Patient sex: M
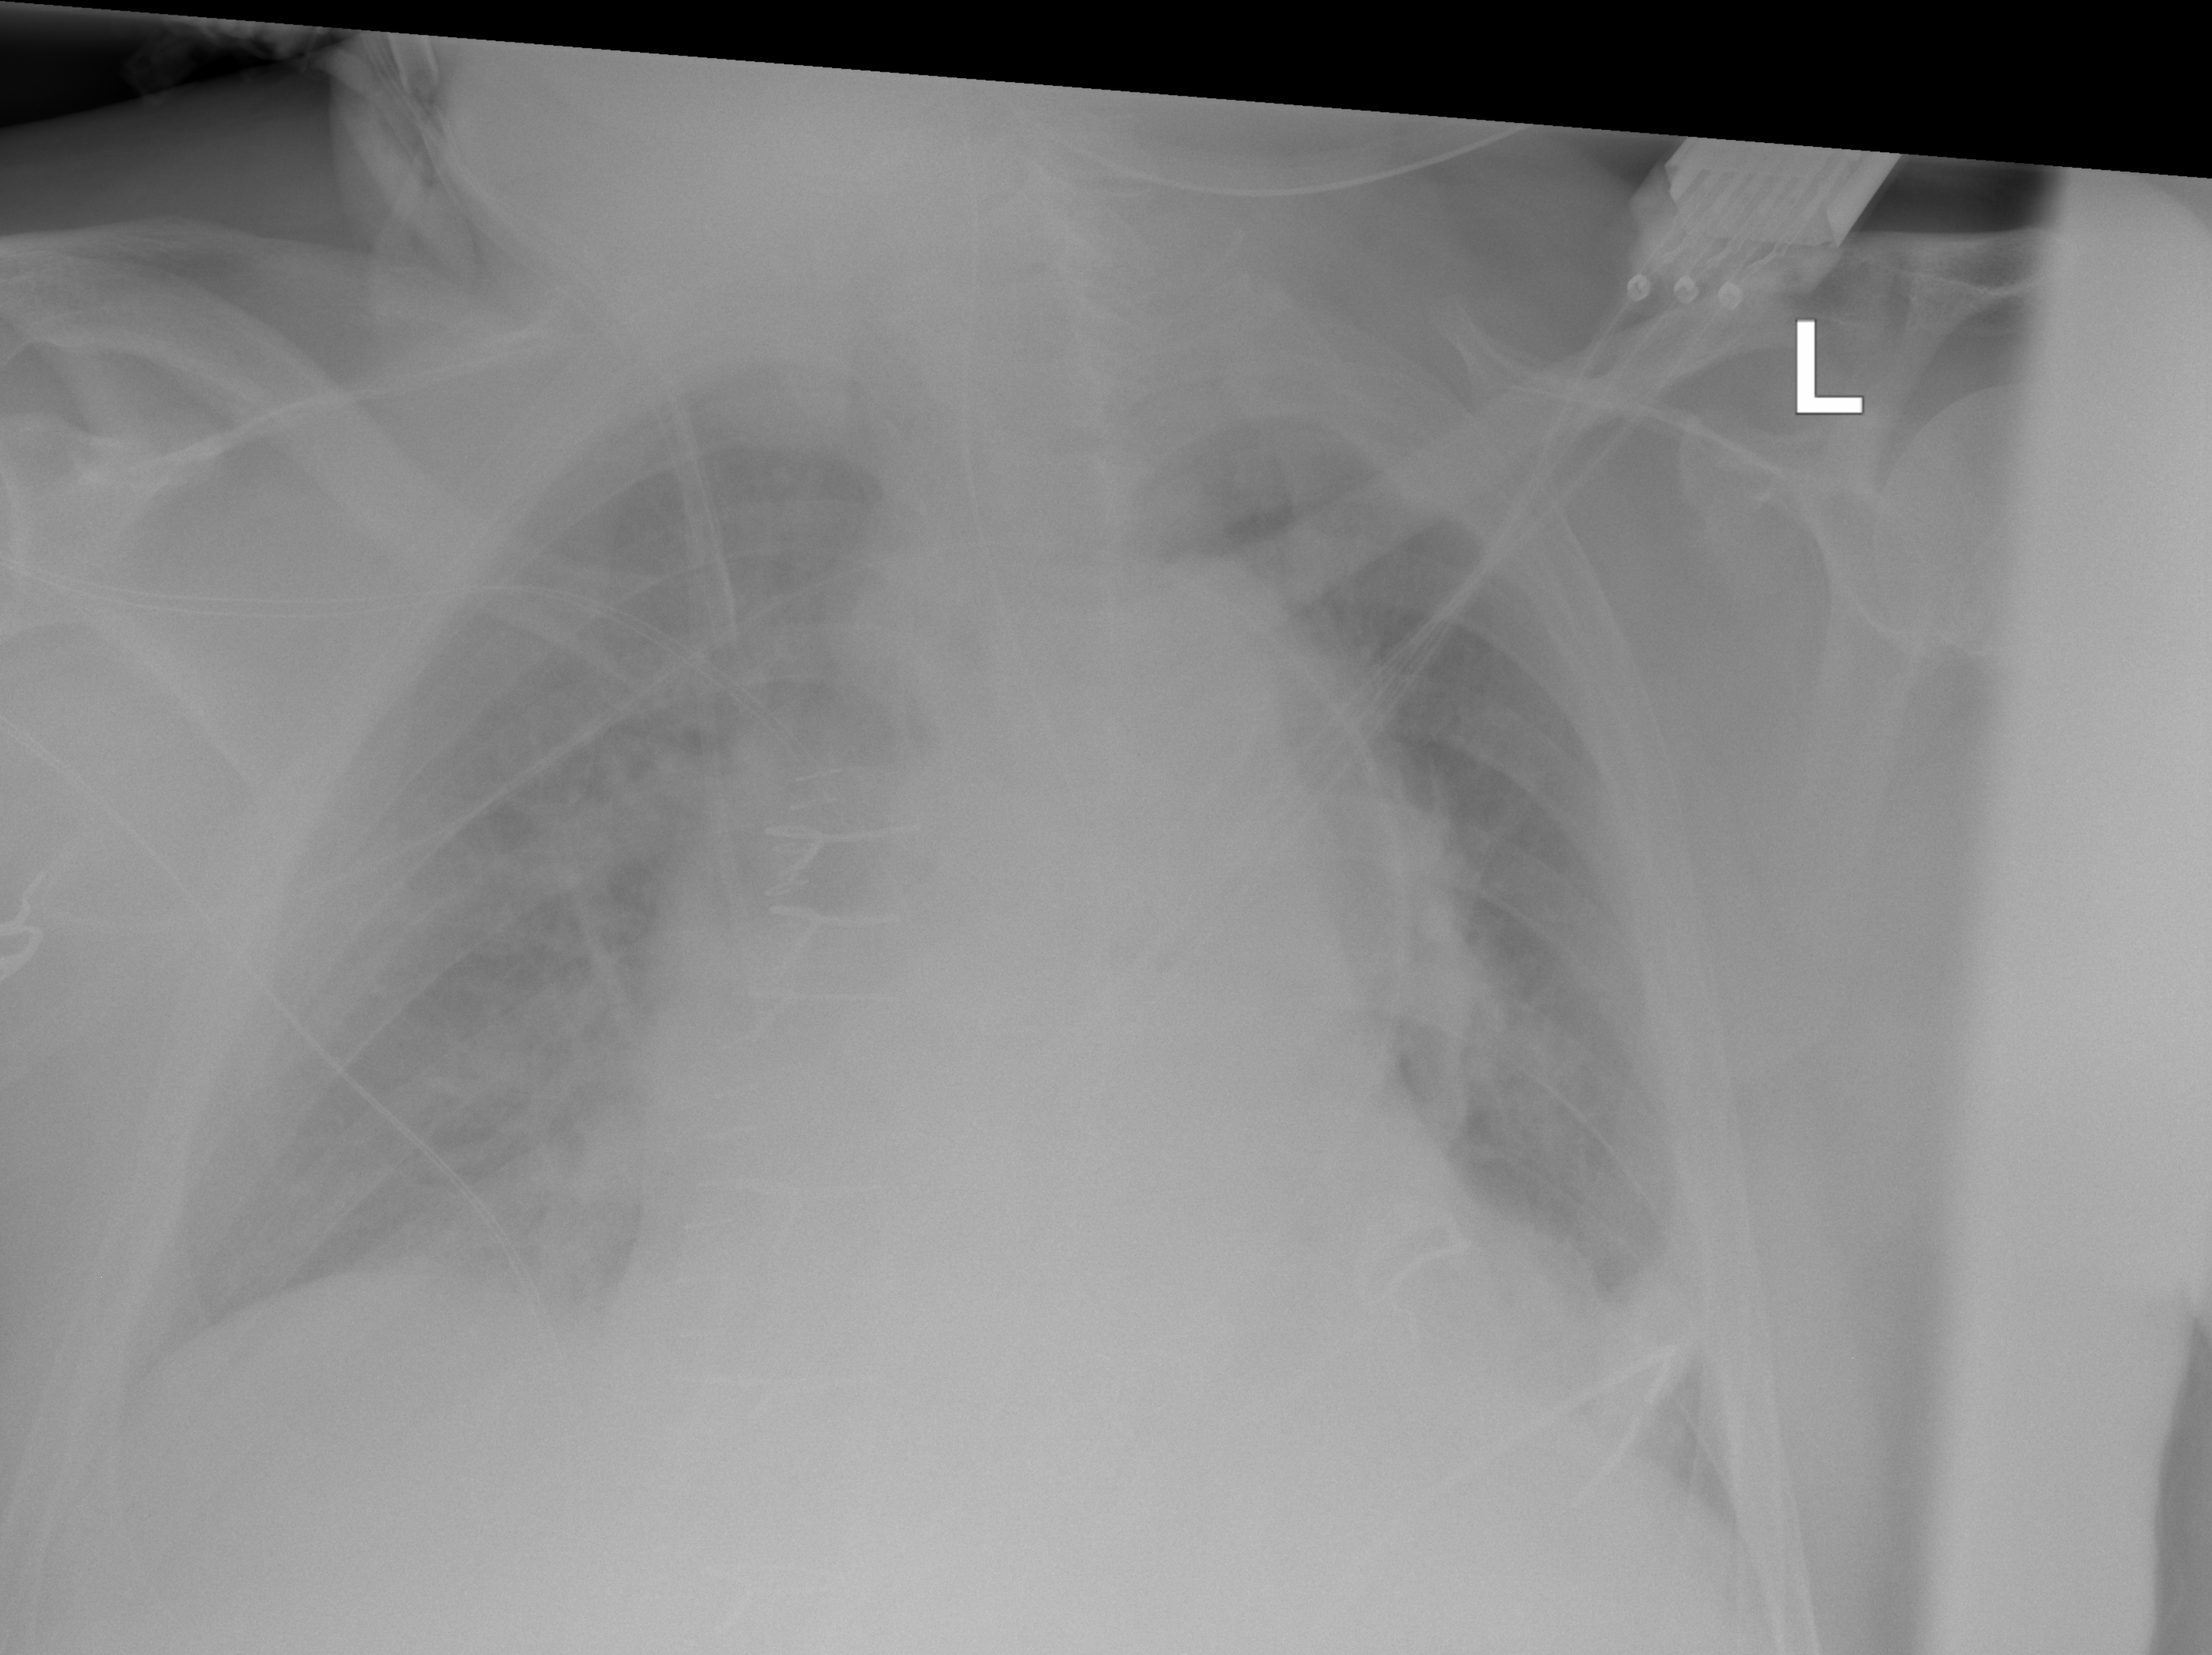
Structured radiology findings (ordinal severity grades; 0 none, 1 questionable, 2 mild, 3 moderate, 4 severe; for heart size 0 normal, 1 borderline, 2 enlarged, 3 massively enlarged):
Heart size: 2
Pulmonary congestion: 2
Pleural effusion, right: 0
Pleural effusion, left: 2
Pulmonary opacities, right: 0
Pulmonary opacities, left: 0
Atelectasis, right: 0
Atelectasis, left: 0